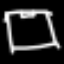
Label: bed